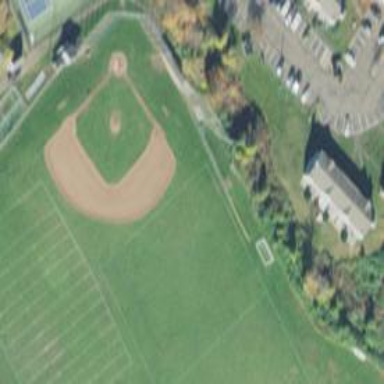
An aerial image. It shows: Baseball pitch for leisure and sports activities.